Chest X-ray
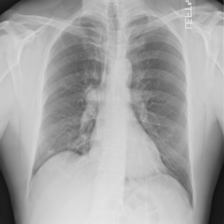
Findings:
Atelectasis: negative
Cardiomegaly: negative
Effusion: negative
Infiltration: negative
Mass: positive
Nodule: negative
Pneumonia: negative
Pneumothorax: negative
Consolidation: negative
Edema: negative
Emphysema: negative
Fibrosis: negative
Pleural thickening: negative
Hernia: negative